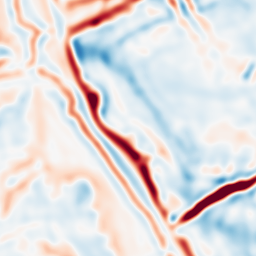
Category: multiscale
Decomposition family: log
Decomposition parameters: sigma: 5
Upsampling method: edge_directed
Upsampling parameters: scale: 2
Upsampling scale: 2